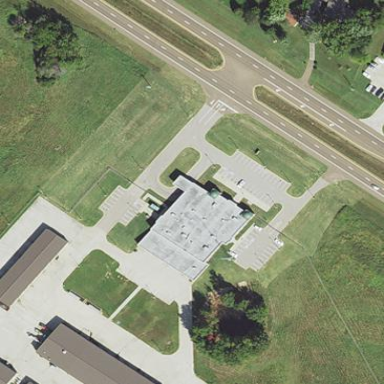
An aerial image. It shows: Government office building.